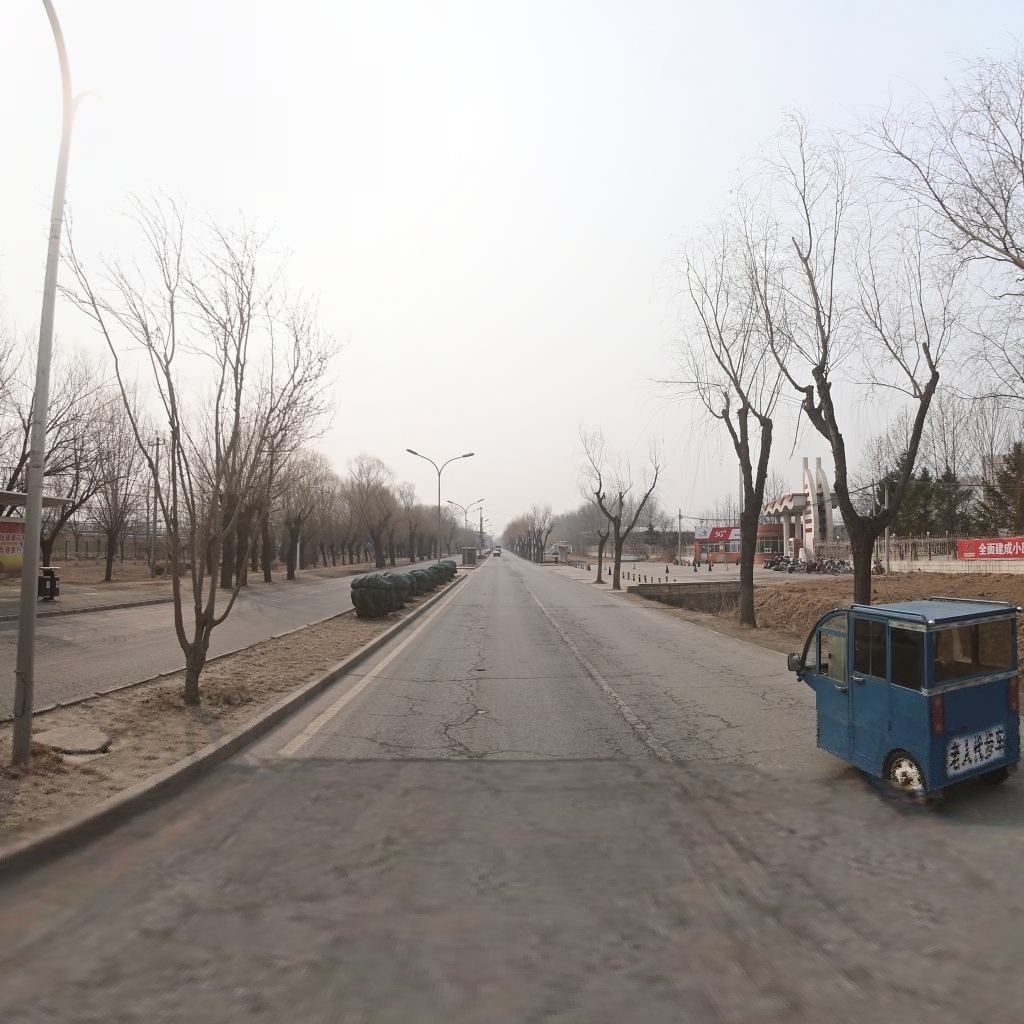
Region: Haidian
Road damage annotations: alligator crack